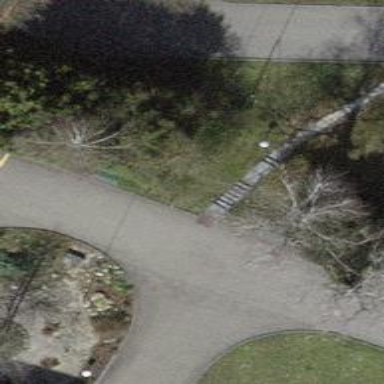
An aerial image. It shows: Road with steps.